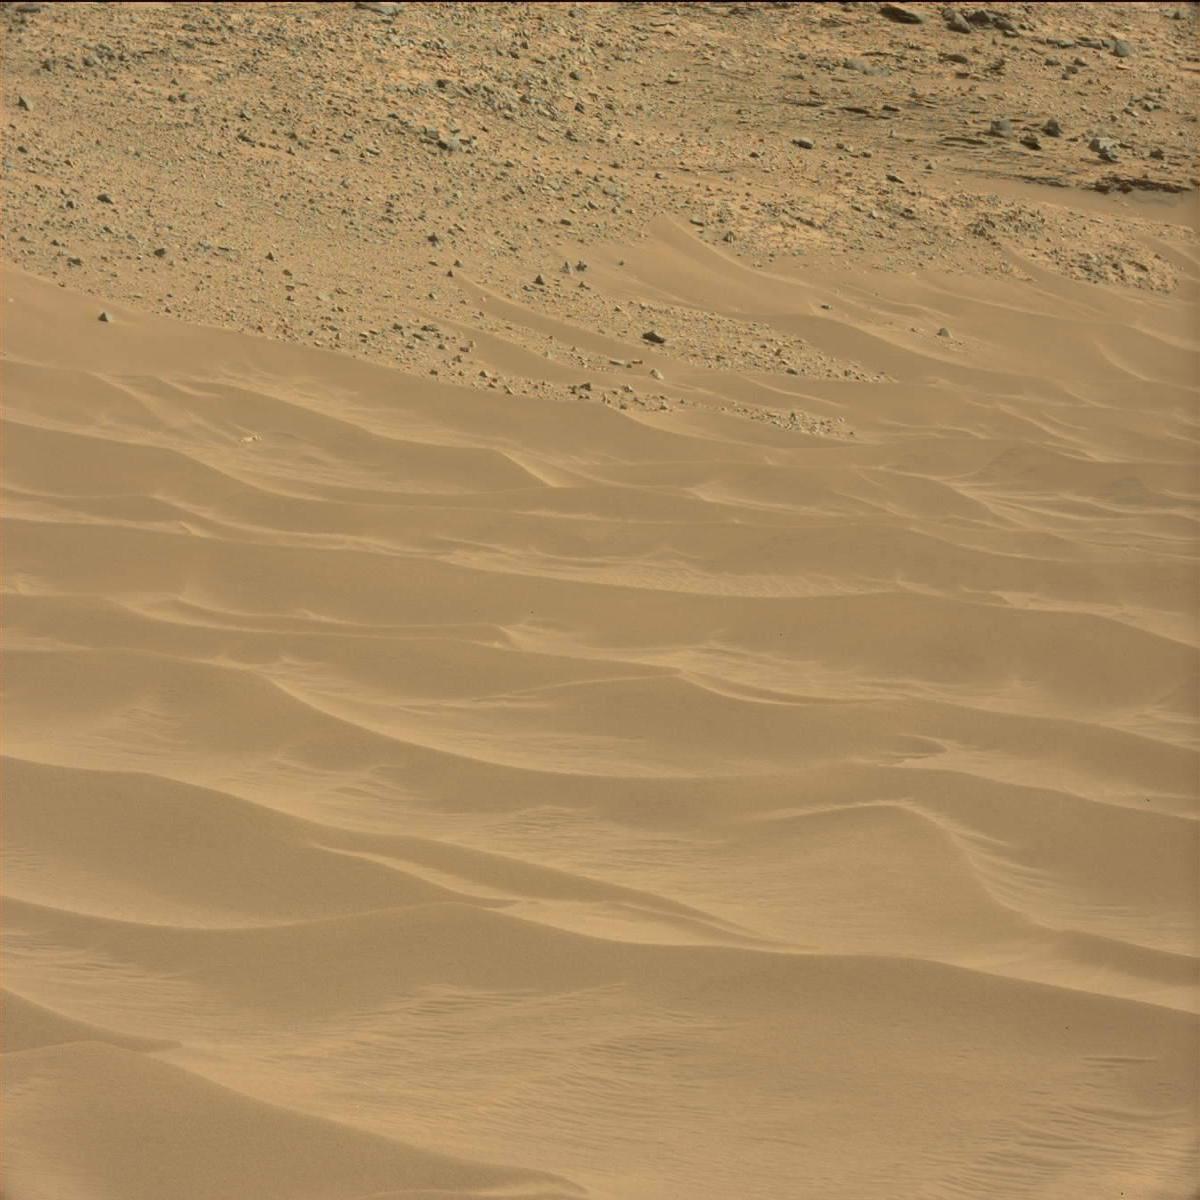
Terrain classes present: Bedrock, Sand / Soil